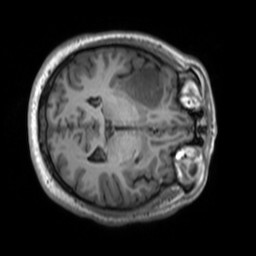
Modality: T1w
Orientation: axial
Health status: ill
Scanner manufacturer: siemens
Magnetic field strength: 3 T
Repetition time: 1.7 s
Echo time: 0.00239 s